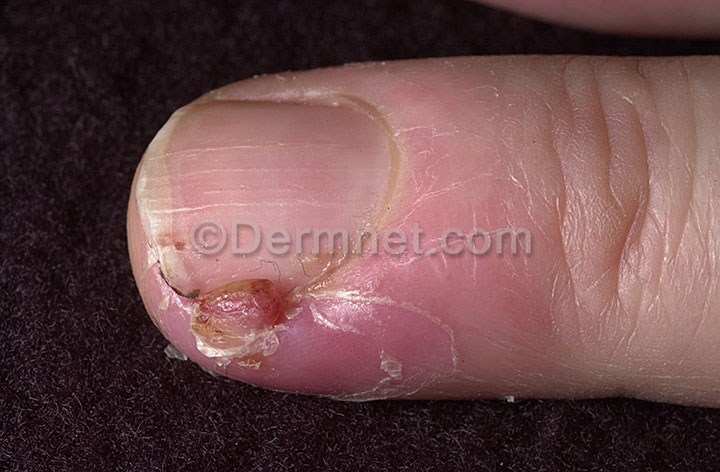
Disease: Vascular Tumors